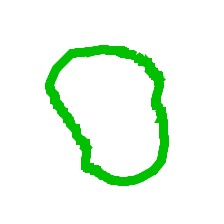
Shape: circle